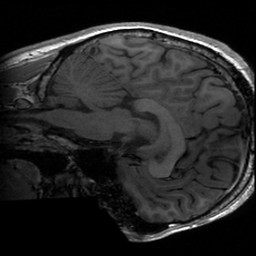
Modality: T1w
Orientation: sagittal
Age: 20
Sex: male